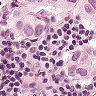
Metastatic tissue present: yes